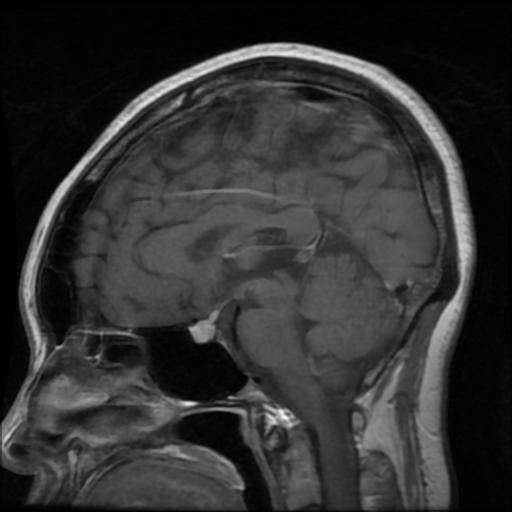
Label: pituitary